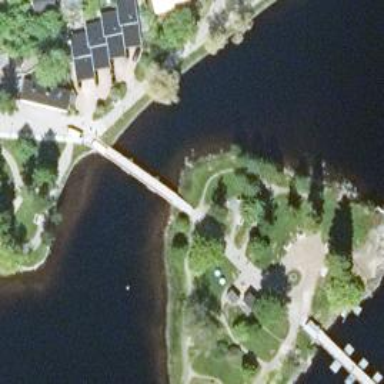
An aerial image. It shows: Footway bridge.